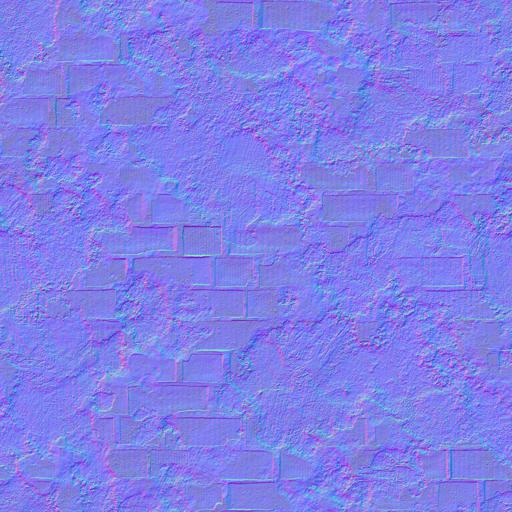
brick bricks broken old paint painted plaster wall white